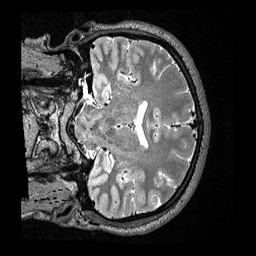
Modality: T2w
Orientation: coronal
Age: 26
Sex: male
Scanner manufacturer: siemens
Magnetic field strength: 3 T
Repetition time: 3.2 s
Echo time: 0.479 s